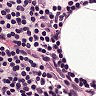
Metastatic tissue present: no